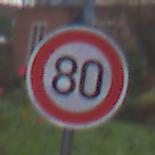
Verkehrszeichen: Geschwindigkeit80
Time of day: Midday
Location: Outdoor (Urban)
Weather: Overcast
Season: NotSpecified
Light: Natural